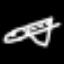
Label: airplane